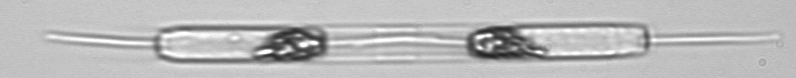
Label: Ditylum_brightwellii